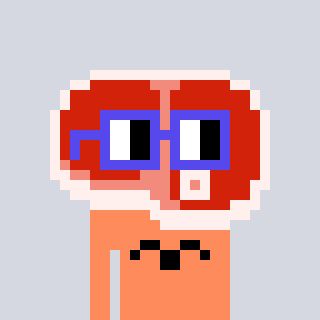
a pixel art character with square blue glasses, a steak-shaped head and a peachy-colored body on a cool background